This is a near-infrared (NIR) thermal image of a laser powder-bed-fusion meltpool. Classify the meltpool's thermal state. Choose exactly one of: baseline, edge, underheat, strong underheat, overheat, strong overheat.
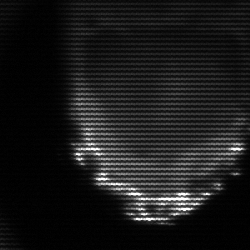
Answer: edge